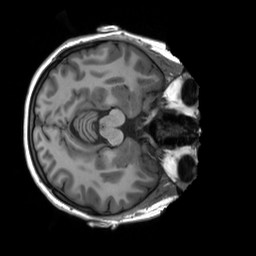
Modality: T1w
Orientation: axial
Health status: healthy
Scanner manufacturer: siemens
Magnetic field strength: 3 T
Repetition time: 2.3 s
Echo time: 0.00207 s